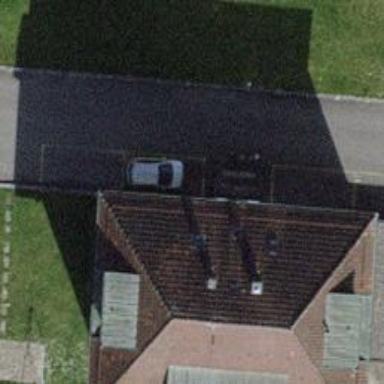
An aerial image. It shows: Living street.